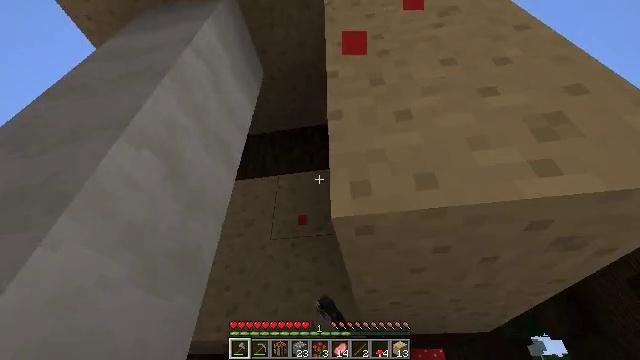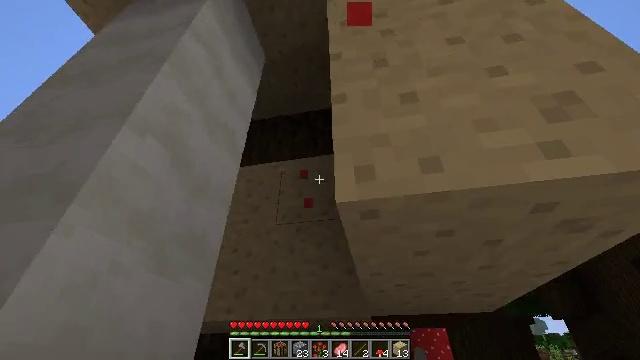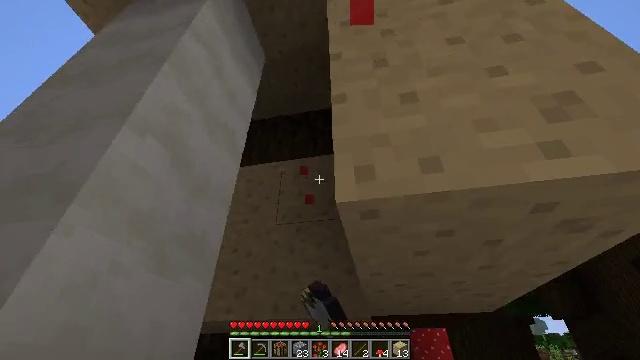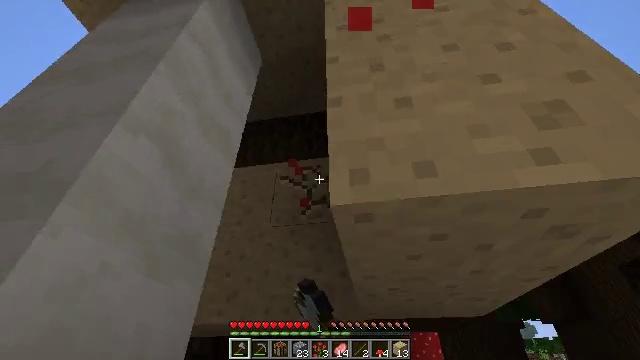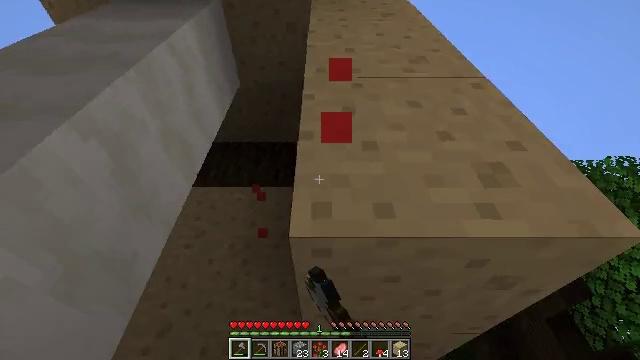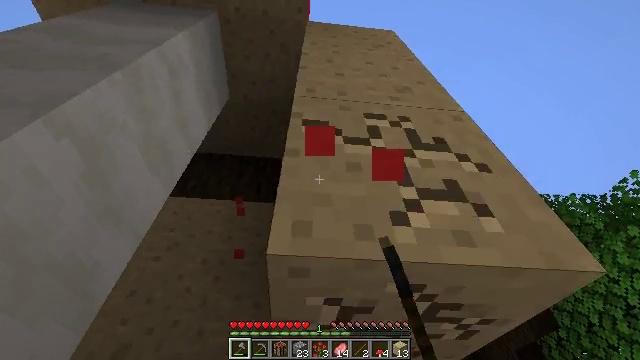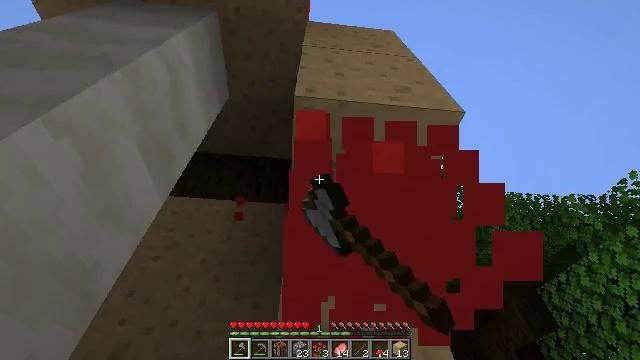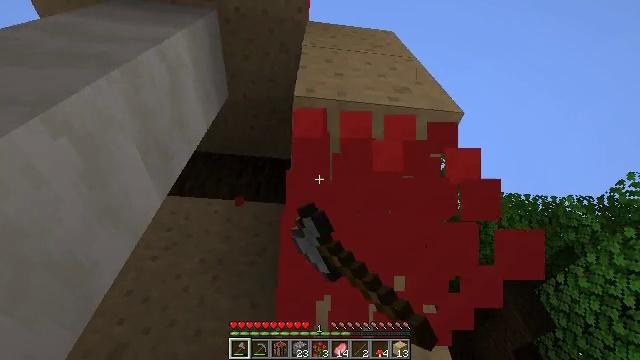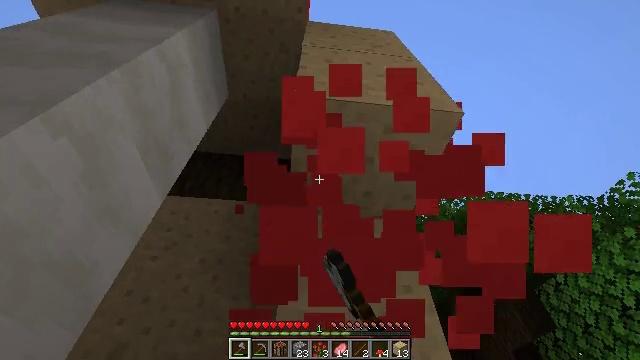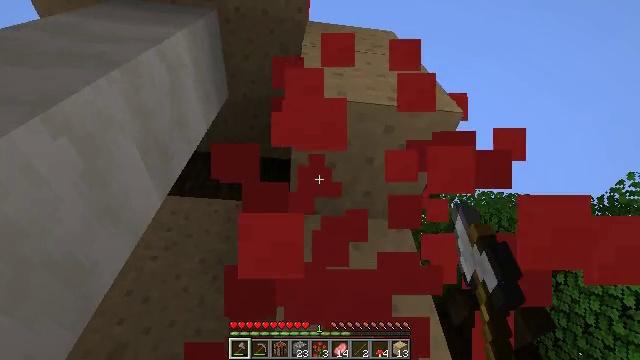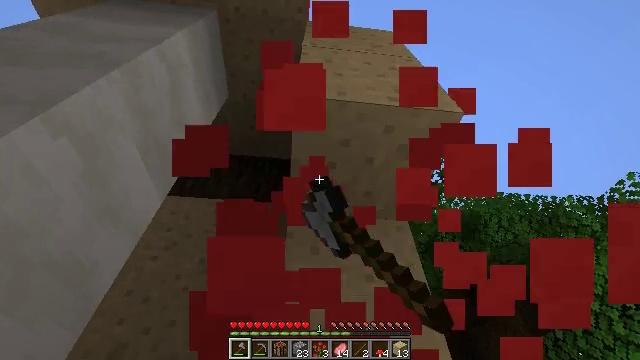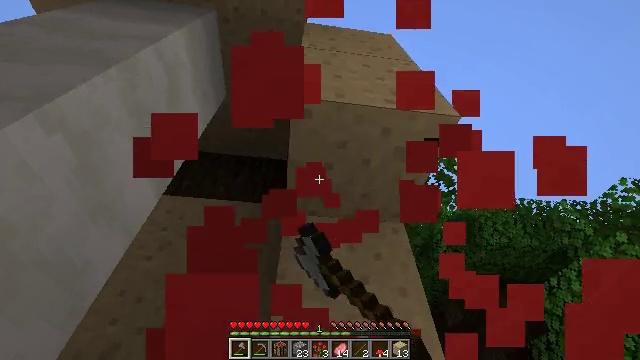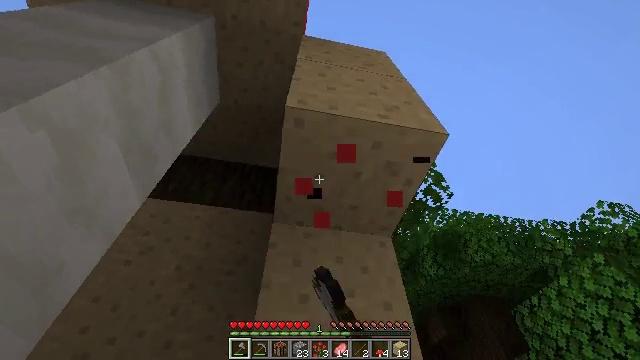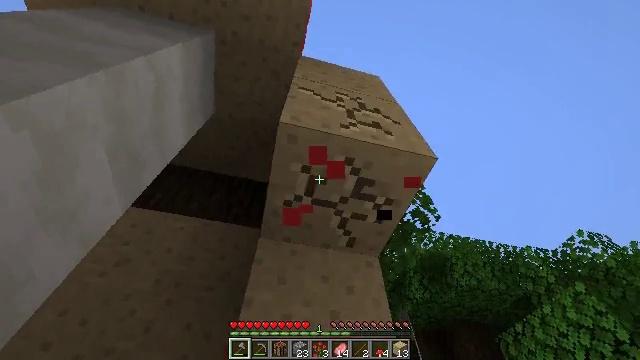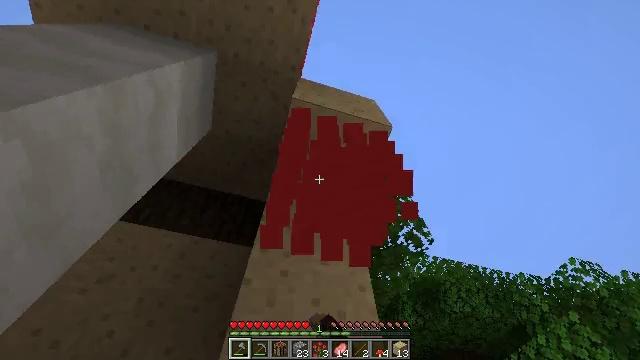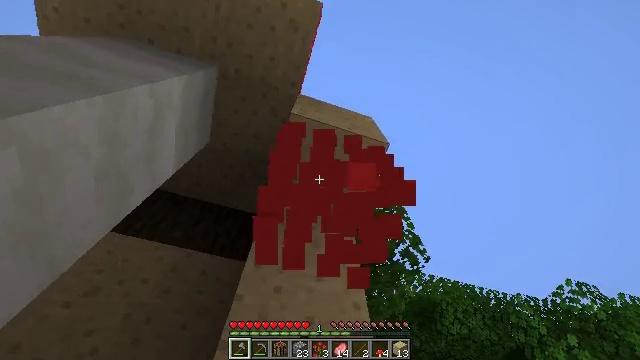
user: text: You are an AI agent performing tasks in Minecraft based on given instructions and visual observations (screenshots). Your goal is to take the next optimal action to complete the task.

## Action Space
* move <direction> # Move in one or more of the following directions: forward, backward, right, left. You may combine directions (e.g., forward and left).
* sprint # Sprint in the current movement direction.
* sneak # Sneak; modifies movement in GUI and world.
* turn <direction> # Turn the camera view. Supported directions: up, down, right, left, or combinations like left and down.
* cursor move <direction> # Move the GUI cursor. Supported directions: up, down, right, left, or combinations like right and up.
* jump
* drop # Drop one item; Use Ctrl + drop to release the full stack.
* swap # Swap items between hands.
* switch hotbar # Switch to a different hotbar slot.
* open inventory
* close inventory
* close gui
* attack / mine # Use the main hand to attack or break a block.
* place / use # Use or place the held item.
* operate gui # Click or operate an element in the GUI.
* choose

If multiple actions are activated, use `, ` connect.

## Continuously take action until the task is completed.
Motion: motion action
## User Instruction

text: Collect red mushroom blocks for building.
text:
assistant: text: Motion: turn left and down, attack / mine
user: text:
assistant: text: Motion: attack / mine
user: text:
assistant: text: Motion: turn right, attack / mine
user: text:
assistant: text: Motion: turn right and up, attack / mine
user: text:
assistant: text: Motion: turn right and up, attack / mine
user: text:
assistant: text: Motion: attack / mine
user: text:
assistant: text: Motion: attack / mine
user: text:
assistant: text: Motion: attack / mine
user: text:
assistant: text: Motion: attack / mine
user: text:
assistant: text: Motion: attack / mine
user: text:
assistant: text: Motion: turn right, attack / mine
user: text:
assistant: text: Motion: turn right and up, attack / mine
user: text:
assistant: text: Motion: turn right and up, attack / mine
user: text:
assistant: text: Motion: turn right and up, attack / mine
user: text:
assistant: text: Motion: turn right and up, attack / mine
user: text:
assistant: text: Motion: turn right and up, attack / mine
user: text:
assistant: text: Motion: turn up, attack / mine
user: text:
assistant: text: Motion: turn up, attack / mine
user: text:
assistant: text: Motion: attack / mine
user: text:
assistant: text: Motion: attack / mine
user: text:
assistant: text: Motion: attack / mine
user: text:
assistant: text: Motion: attack / mine
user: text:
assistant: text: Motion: attack / mine
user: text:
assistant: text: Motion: attack / mine
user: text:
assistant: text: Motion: attack / mine
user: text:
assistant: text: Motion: turn left and down, attack / mine
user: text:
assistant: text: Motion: turn left and down, attack / mine
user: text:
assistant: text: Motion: move forward, turn left and down, attack / mine
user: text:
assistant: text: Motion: move forward, turn left and down, attack / mine
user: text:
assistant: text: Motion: move forward, turn left and down, attack / mine